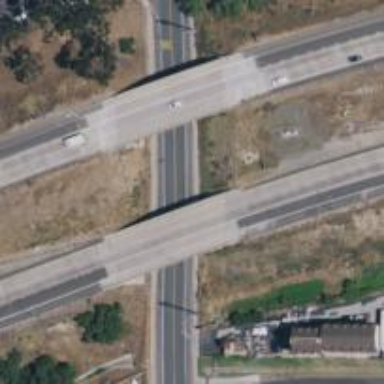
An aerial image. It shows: Bridge over motorway.